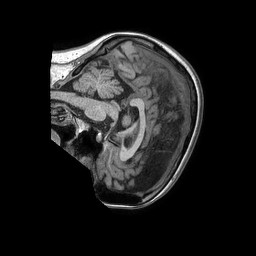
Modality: T1w
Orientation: sagittal
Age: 43
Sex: female
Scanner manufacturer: philips
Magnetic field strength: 1.5 T
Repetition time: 0.007643 s
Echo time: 0.003484 s